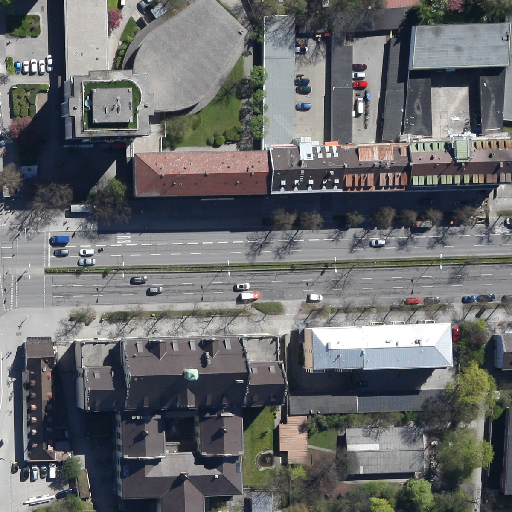
Referring expression: sidewalk